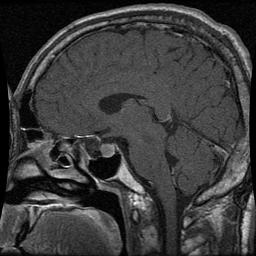
Label: pituitary